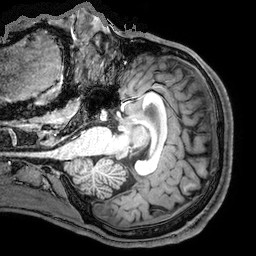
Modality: T1w
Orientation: coronal
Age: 21
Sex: male
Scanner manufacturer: philips
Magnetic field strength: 3 T
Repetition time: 8.24 s
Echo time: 3.788 s